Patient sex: M
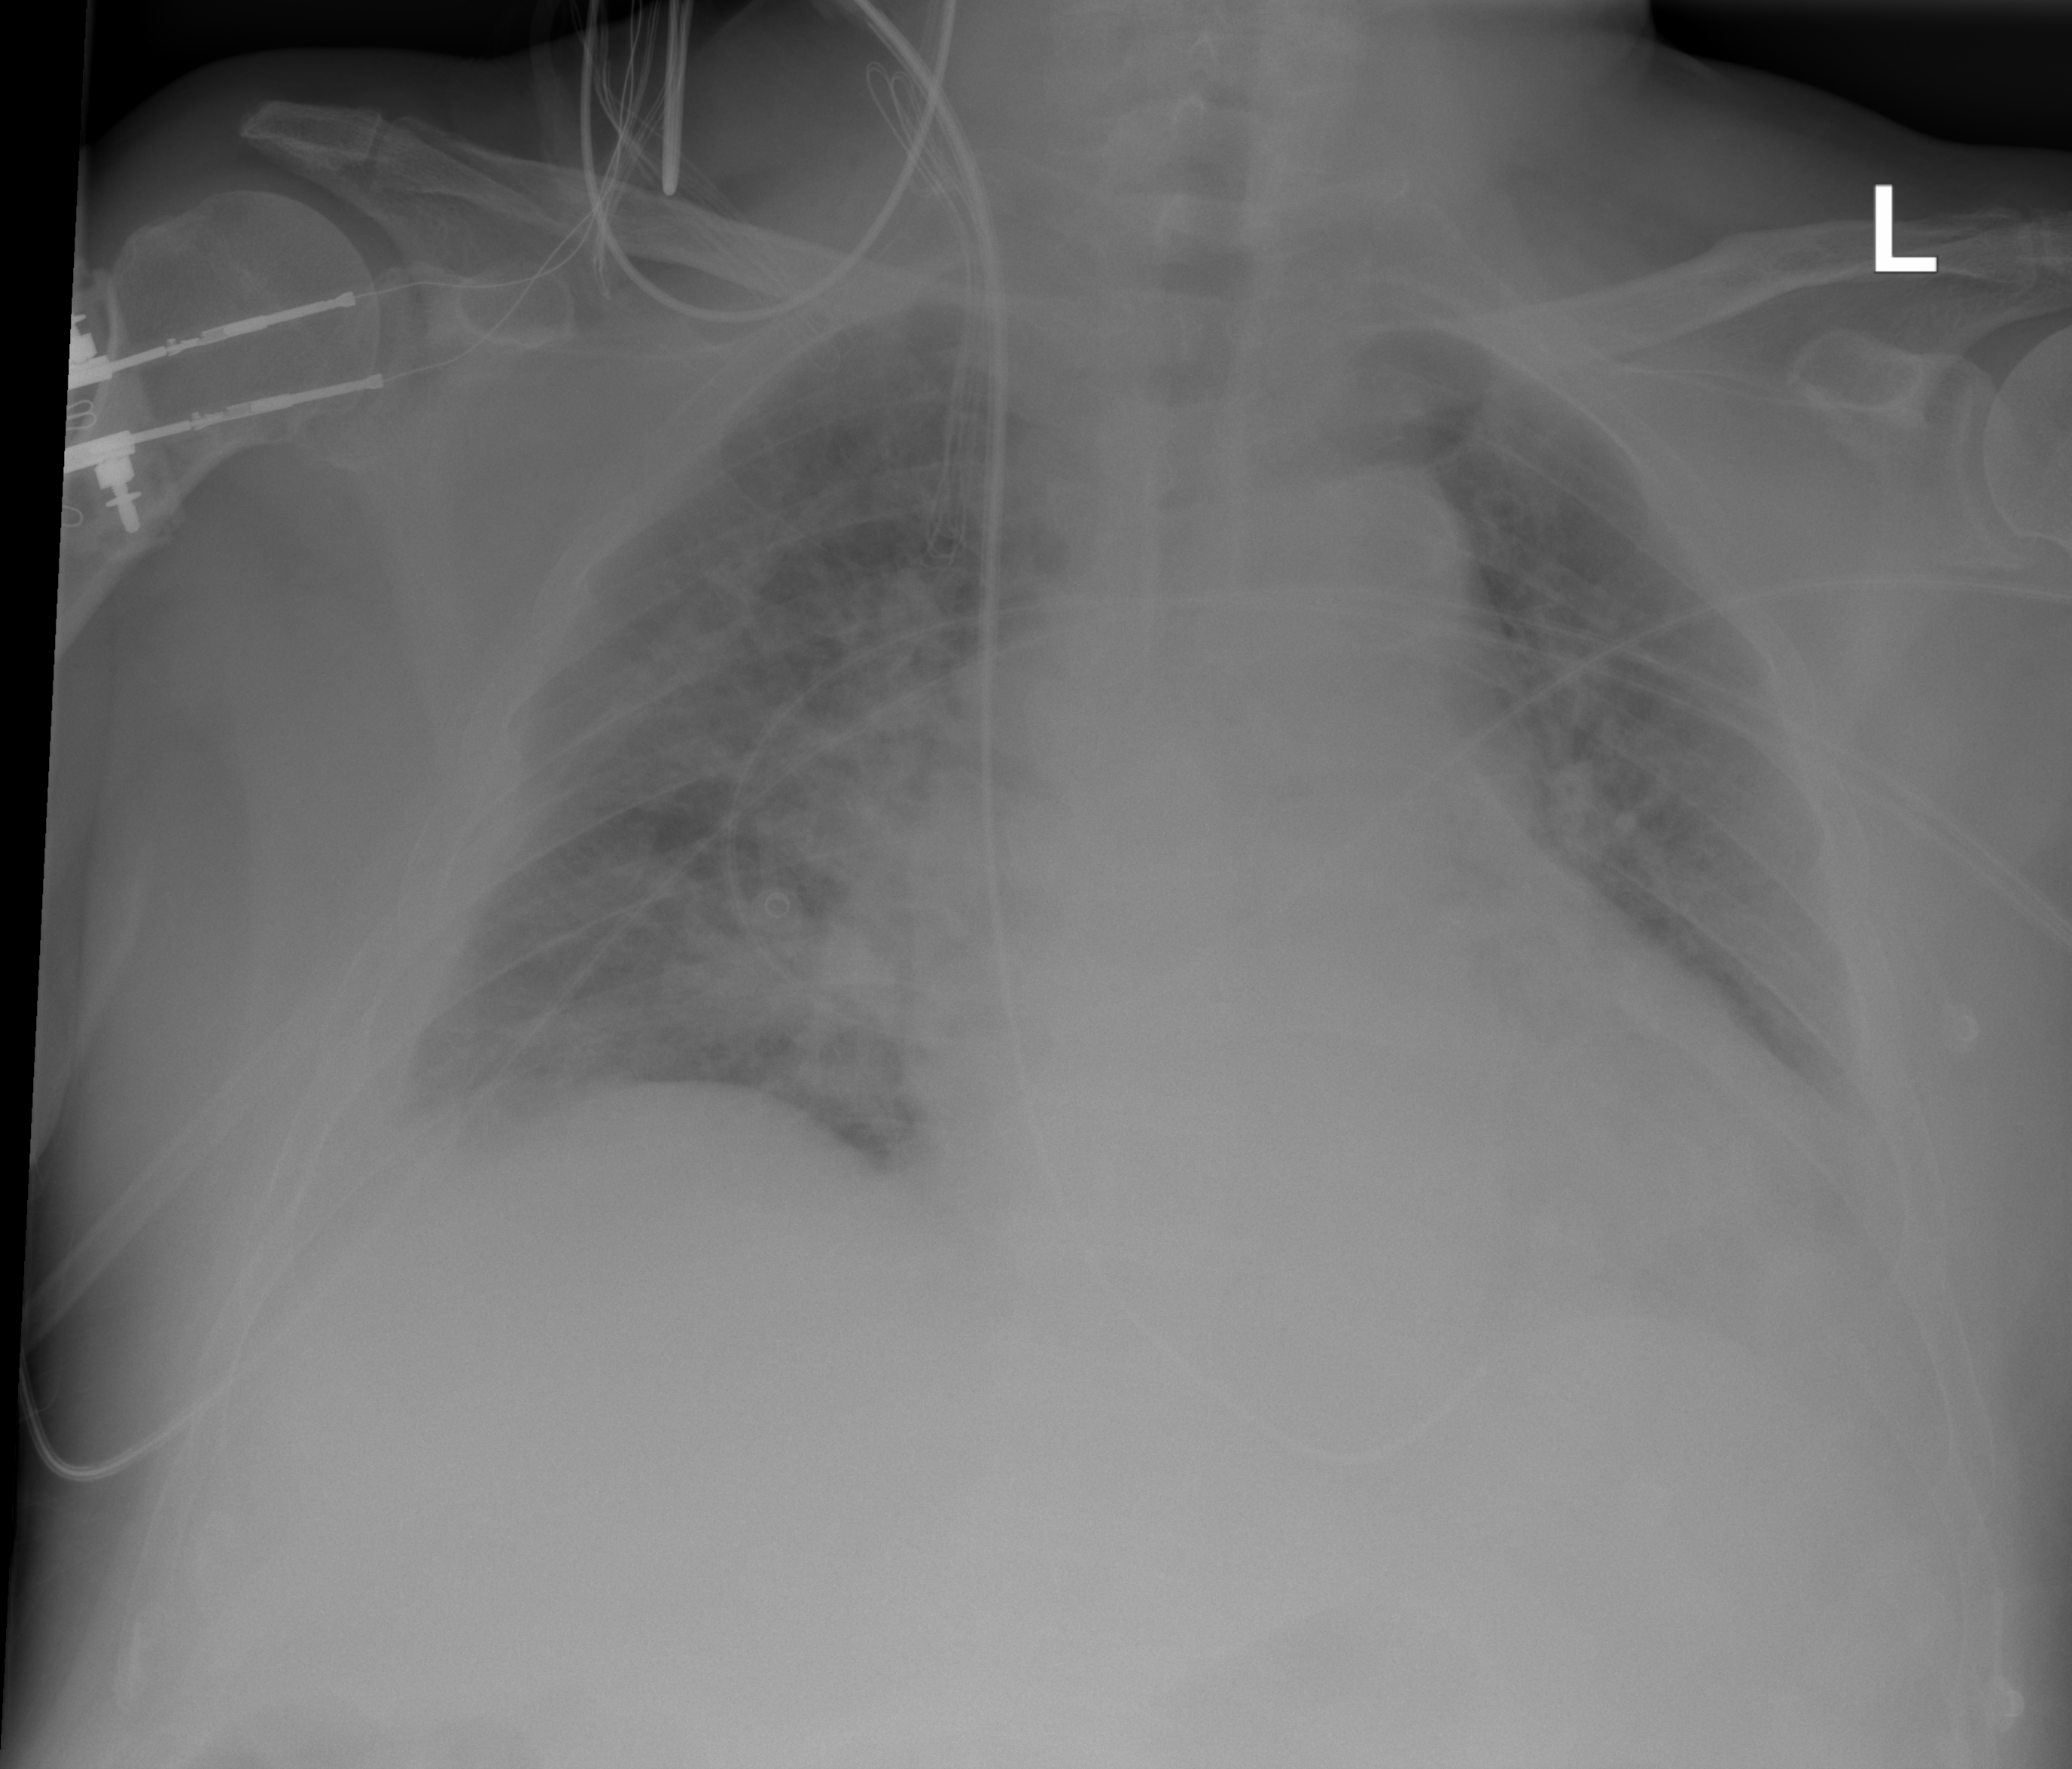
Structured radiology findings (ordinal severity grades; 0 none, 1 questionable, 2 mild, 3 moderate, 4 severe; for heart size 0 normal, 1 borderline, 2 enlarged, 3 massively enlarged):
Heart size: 2
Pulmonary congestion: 3
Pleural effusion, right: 2
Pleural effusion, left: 2
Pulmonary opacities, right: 3
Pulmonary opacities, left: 3
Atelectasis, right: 2
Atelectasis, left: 2